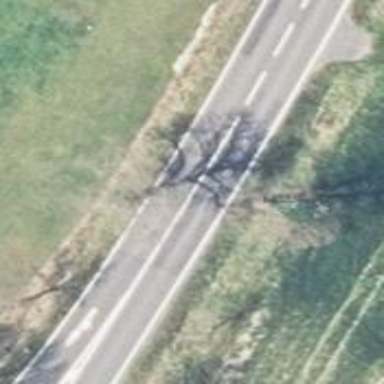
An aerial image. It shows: Primary road with asphalt surface.